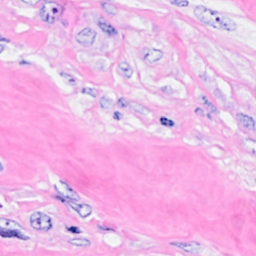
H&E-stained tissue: Breast